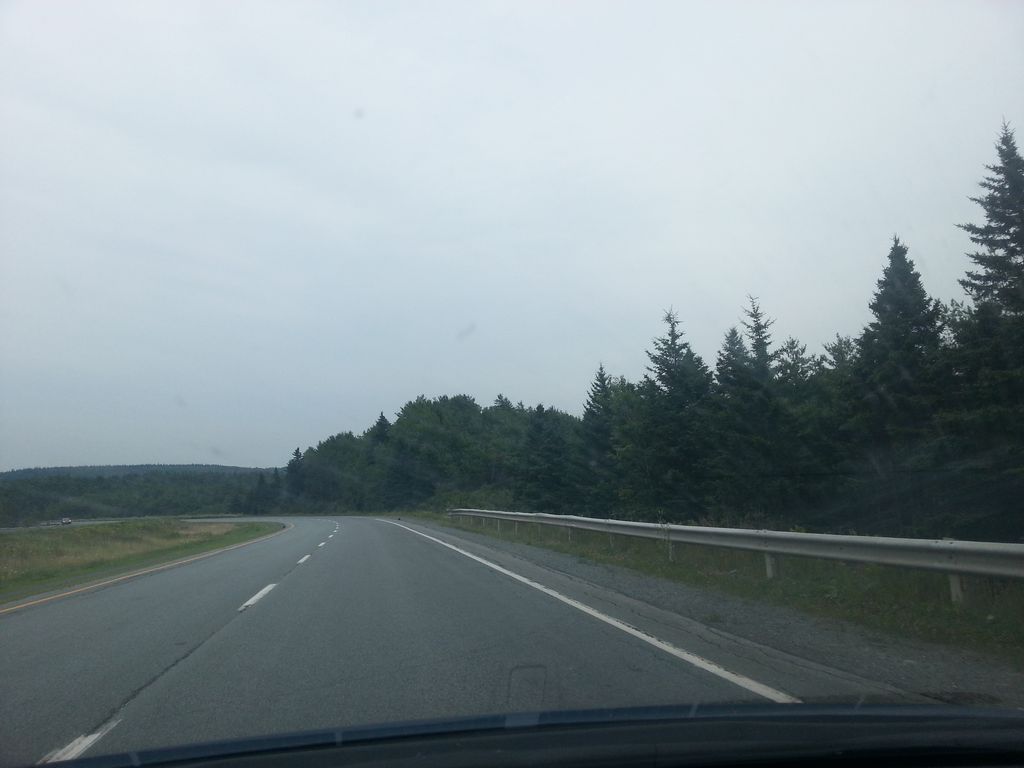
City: halifax